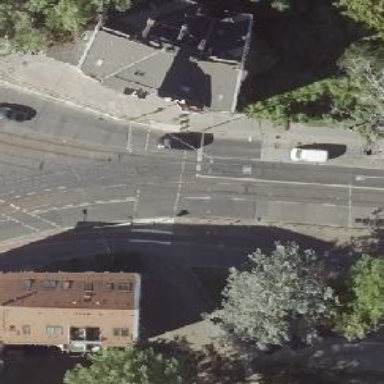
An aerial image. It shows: Tram crossing on the railway.